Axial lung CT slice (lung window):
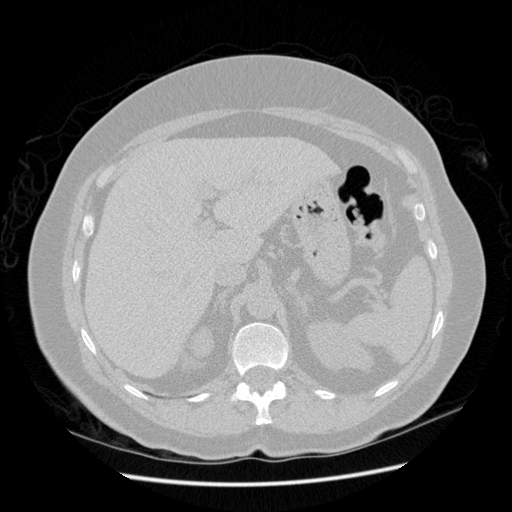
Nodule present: no